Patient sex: F
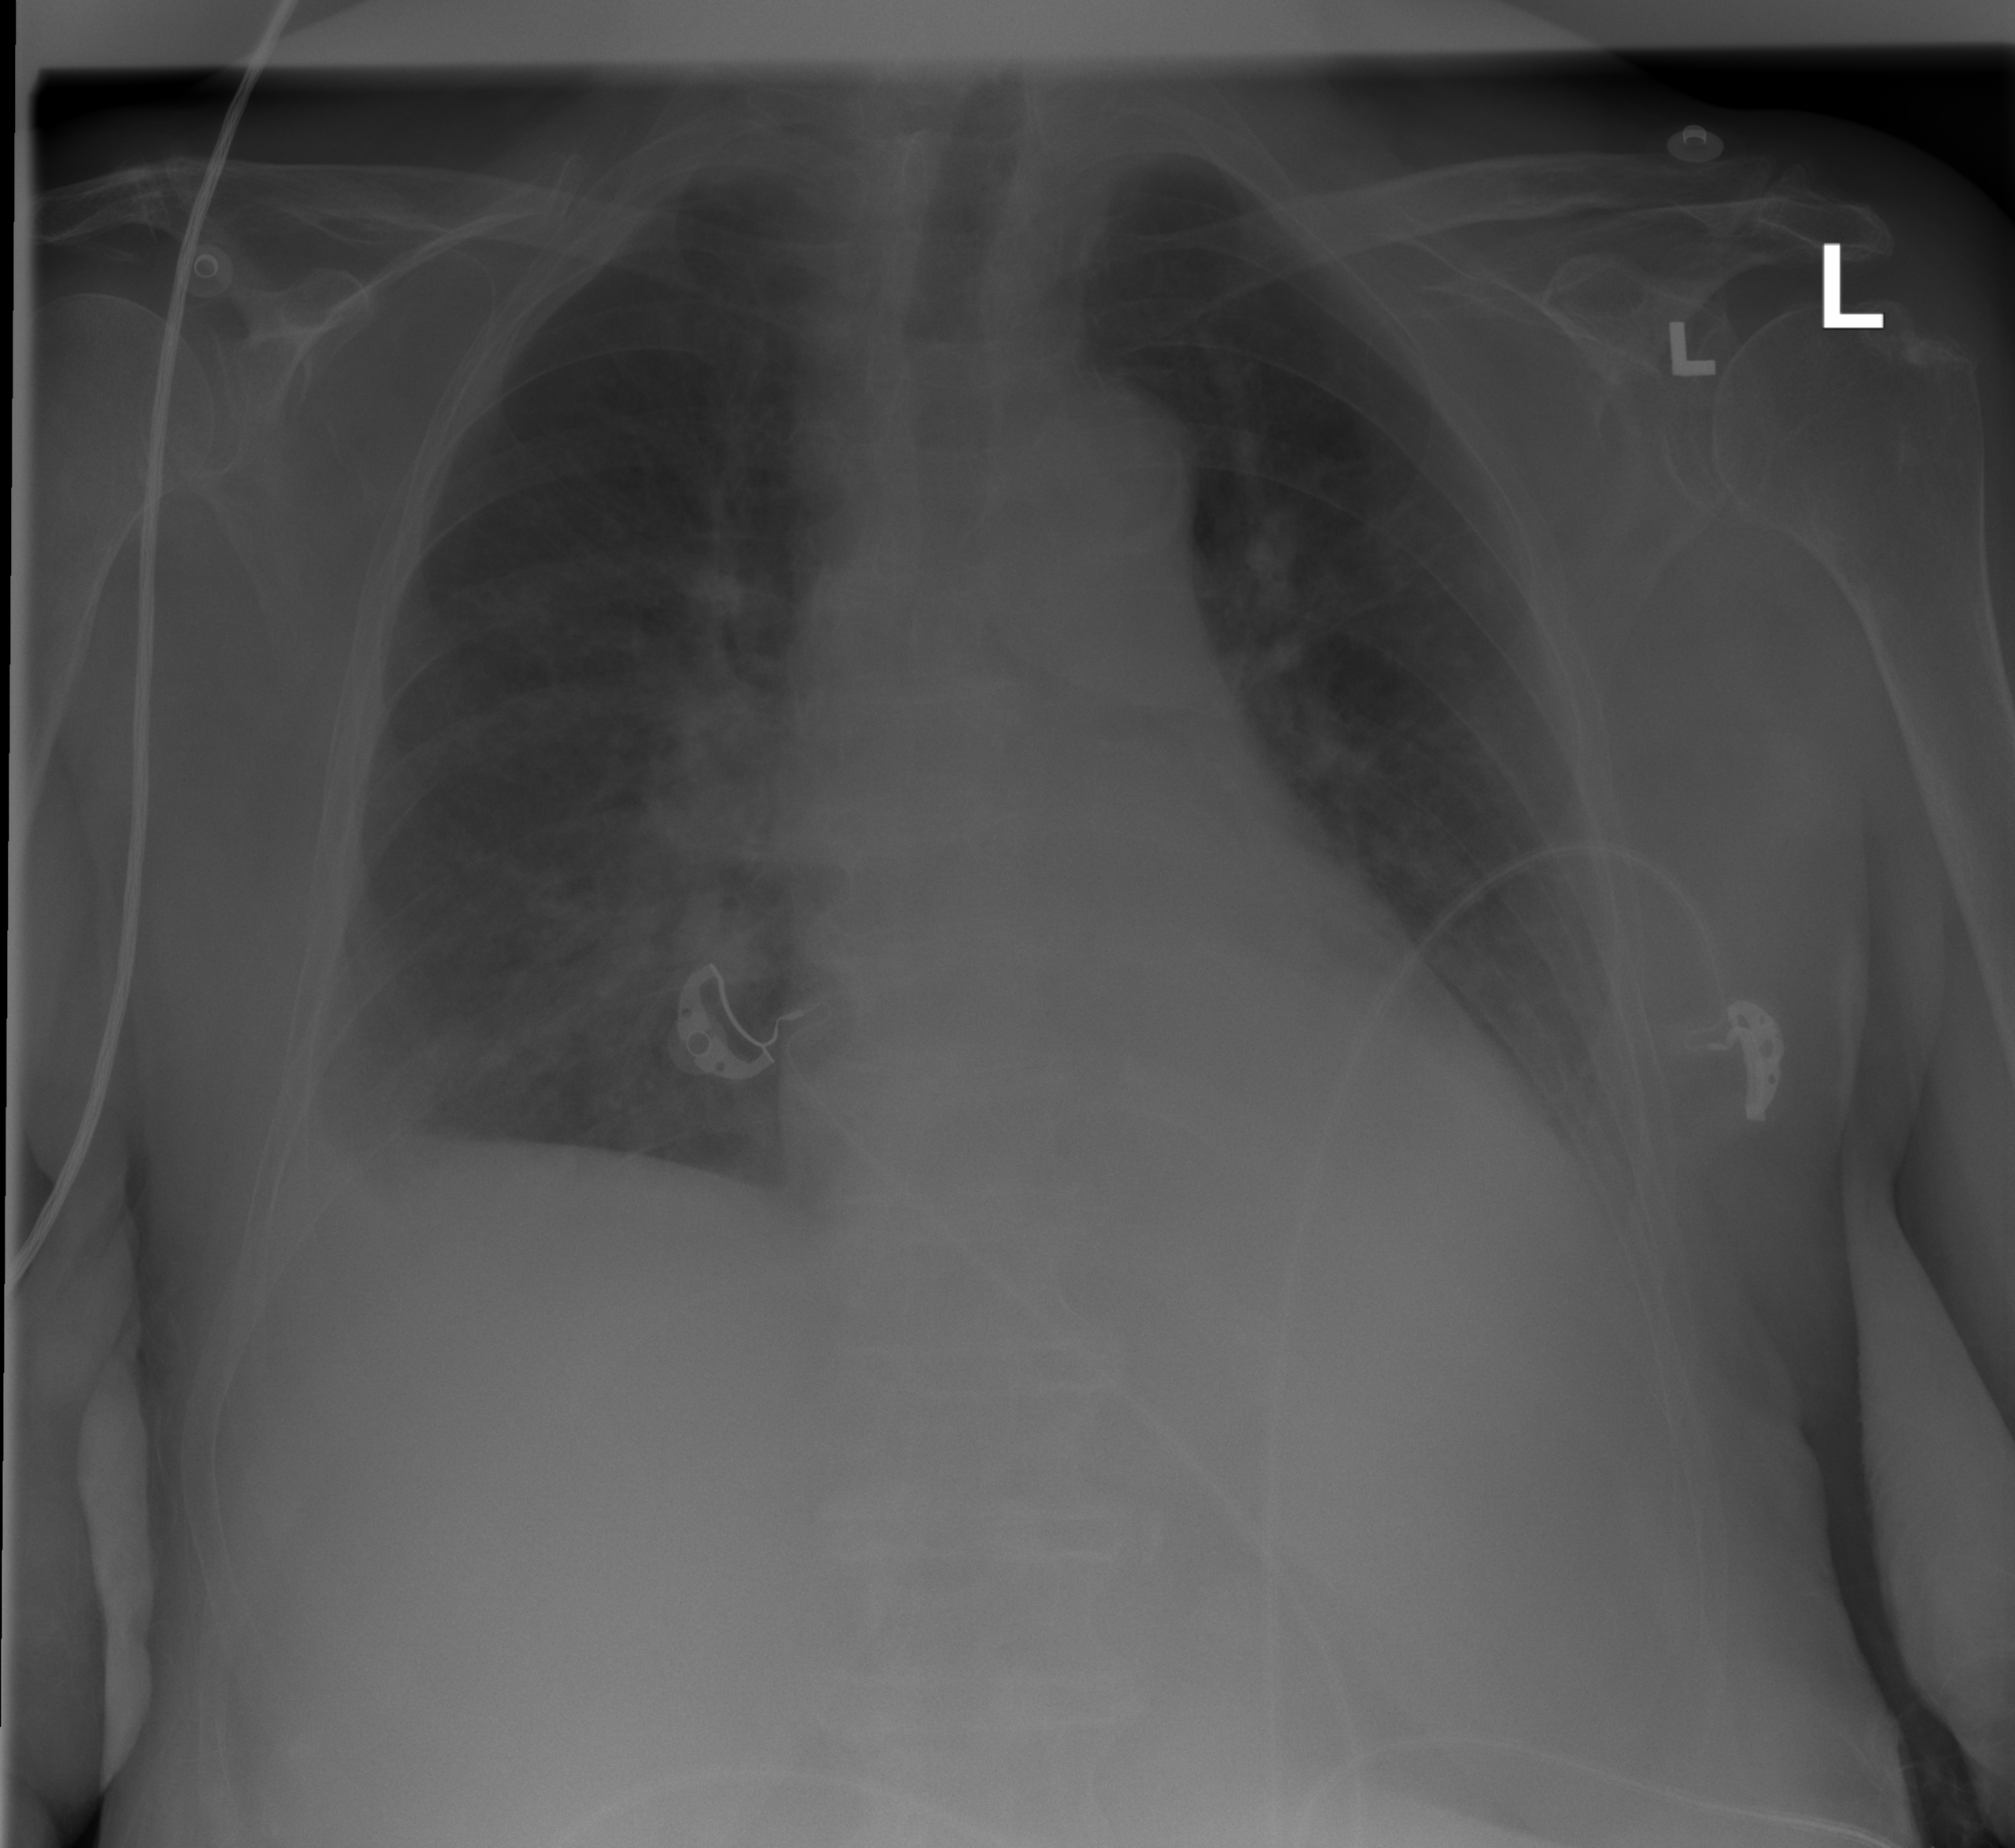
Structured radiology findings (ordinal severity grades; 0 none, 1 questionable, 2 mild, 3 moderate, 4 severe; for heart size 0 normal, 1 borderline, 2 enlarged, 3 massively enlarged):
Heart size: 0
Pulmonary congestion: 0
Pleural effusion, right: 2
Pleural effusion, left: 0
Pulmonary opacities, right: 0
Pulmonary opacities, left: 0
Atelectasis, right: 0
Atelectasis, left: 0